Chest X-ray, PA view. Patient: 55 years old, sex F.
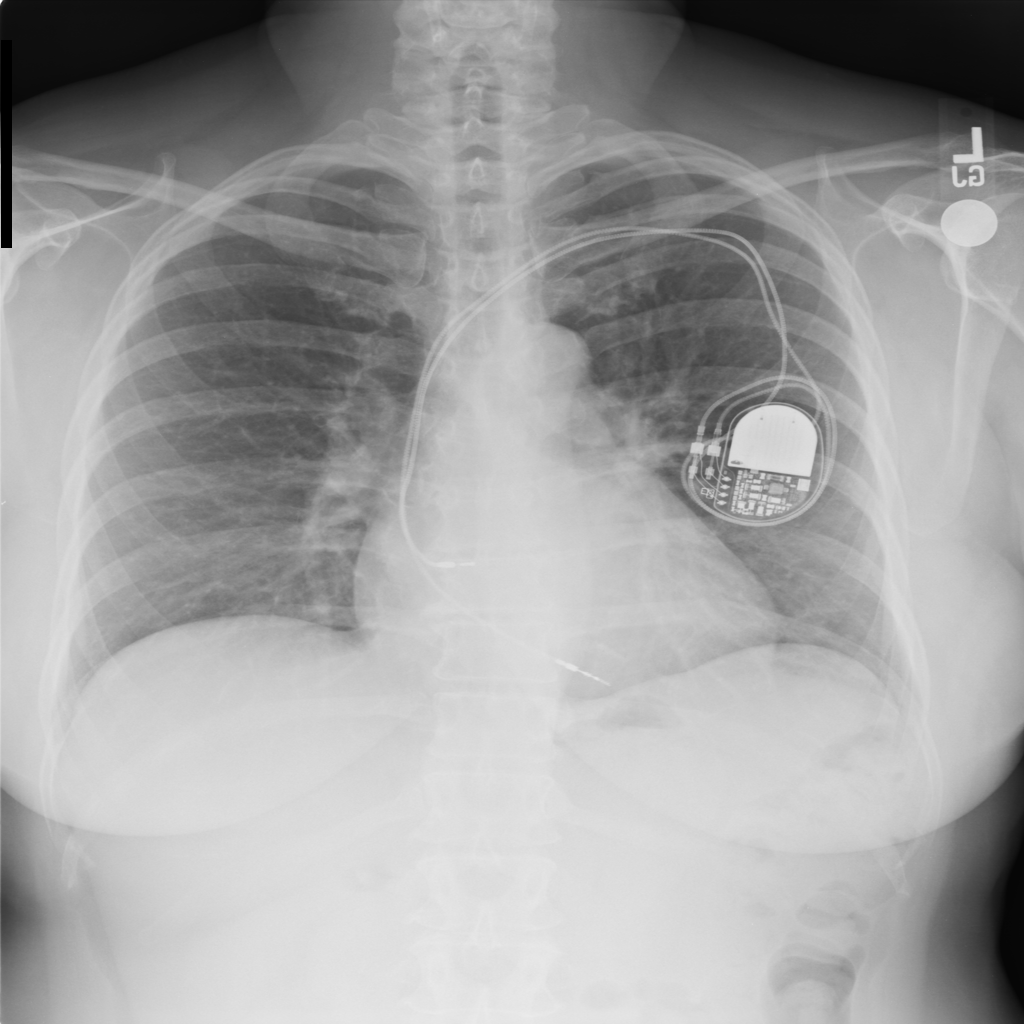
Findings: No Finding